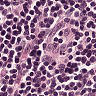
Metastatic tissue present: no